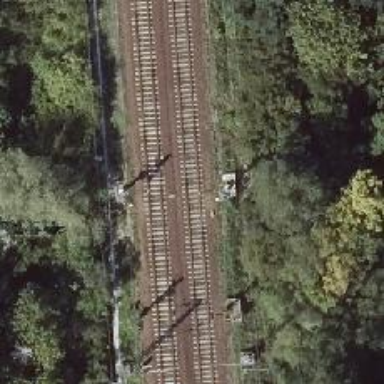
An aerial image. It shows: Railway signal.